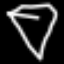
Label: diamond